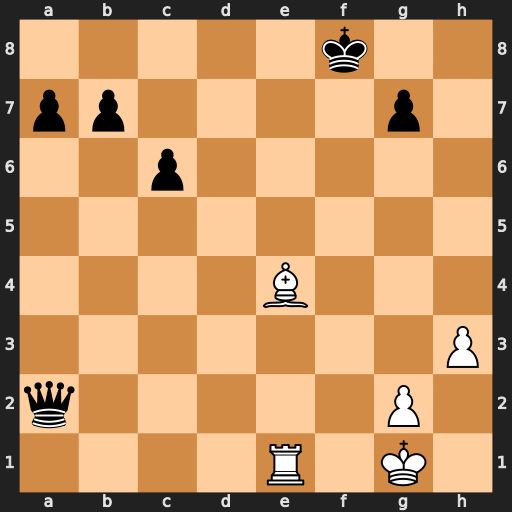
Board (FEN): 5k2/pp4p1/2p5/8/4B3/7P/q5P1/4R1K1
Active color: w
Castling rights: -
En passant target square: -
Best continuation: Bg6 Qf7 Bxf7